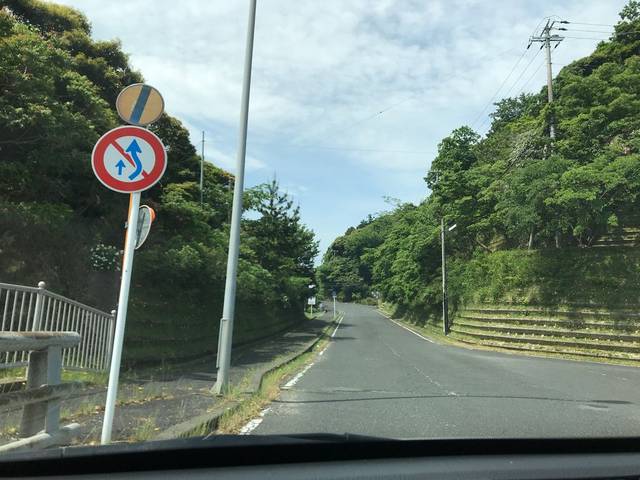
Region: Japan
Coordinates: 35.642, 134.899